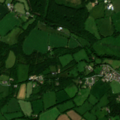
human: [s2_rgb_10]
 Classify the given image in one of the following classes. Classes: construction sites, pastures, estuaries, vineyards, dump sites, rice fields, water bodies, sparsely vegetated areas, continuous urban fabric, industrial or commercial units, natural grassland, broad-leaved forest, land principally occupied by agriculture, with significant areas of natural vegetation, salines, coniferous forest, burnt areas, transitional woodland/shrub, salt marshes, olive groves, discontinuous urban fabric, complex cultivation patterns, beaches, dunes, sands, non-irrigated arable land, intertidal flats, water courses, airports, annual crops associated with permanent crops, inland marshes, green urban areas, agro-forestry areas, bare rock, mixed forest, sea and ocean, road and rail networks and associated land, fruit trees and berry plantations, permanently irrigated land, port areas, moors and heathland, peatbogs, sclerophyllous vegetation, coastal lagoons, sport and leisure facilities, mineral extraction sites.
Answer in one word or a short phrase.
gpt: pastures, land principally occupied by agriculture, with significant areas of natural vegetation